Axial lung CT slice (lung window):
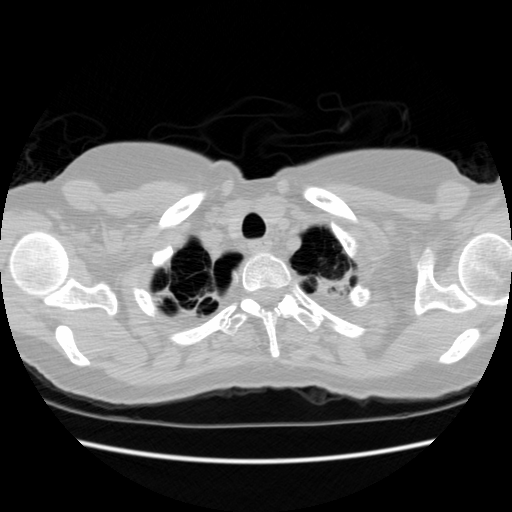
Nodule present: no